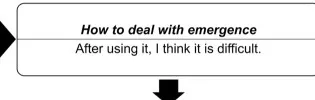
SMARPP workbook. (The patient reviewed the cycle of recurrence, reuse, and ways to manage her disease).
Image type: chart (chart)